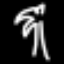
Label: palm tree